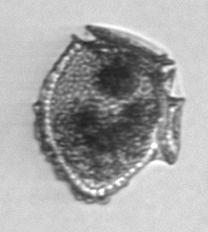
Label: Dinophysis_norvegica